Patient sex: M
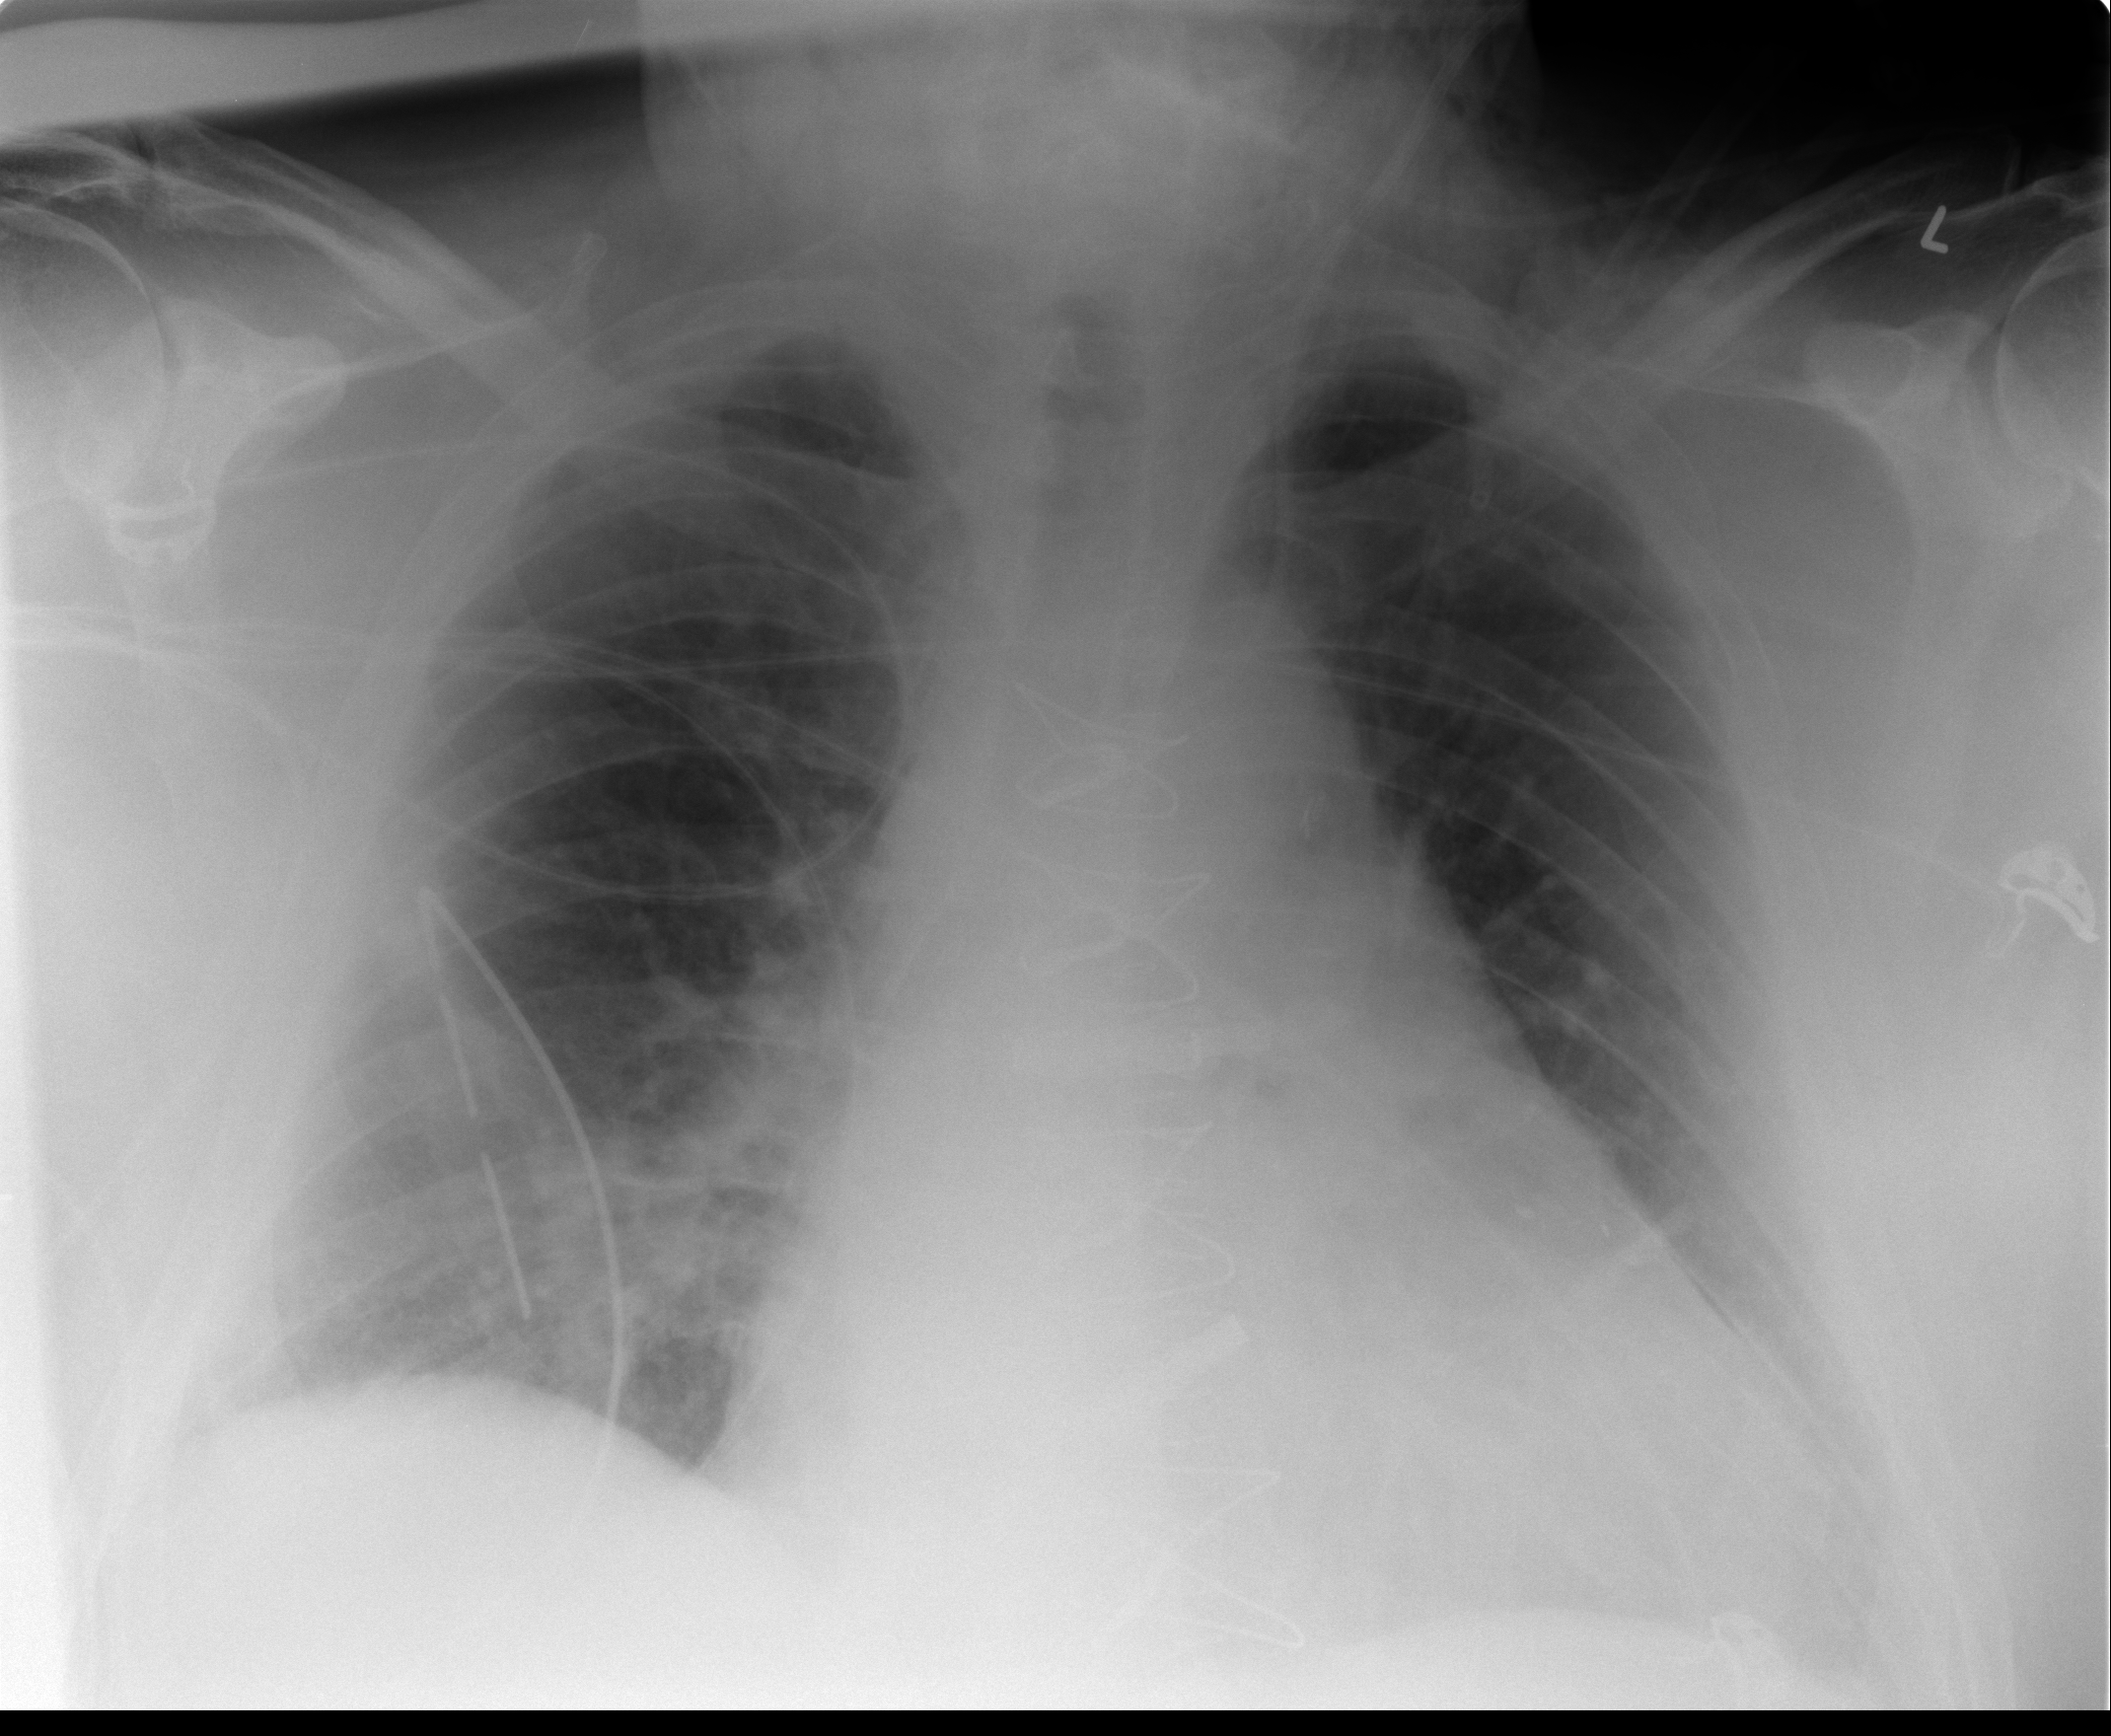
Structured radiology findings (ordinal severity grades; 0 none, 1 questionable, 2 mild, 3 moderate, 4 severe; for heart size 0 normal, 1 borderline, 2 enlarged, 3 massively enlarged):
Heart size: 2
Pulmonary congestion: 2
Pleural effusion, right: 1
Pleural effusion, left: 2
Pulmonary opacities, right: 2
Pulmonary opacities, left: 0
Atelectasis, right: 2
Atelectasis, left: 2